Interaction volume radius: 5 \u00c5
Interaction volume height: 35 \u00c5
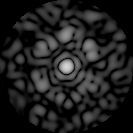
Disorder parameter: 0.6864